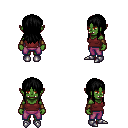
a pixel art fantasy rpg character, female body template, orc, green skin, maroon pirate shirt, magenta pants, black unkempt hairstyle, cloth bracers, metal boots, four views (front, back, left, right), 2x2 character sprite sheet, small pixel art, hard edges, no anti-aliasing